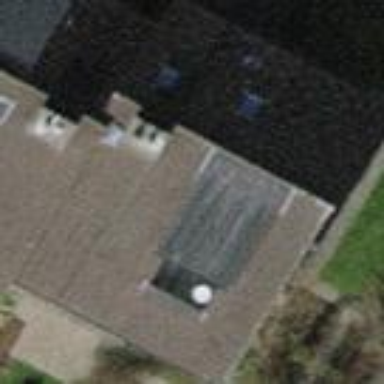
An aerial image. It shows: Terrace building.